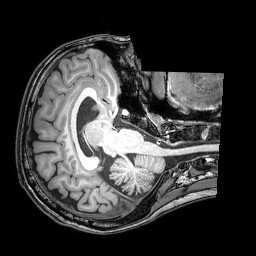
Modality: T1w
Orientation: axial
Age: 26
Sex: female